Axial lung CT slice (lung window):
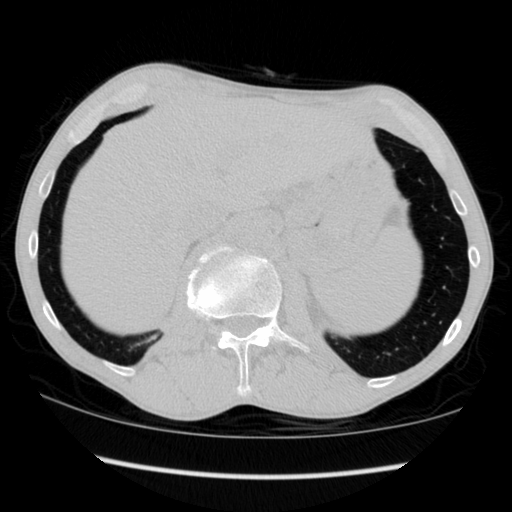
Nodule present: no